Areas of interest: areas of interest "Commercial service"
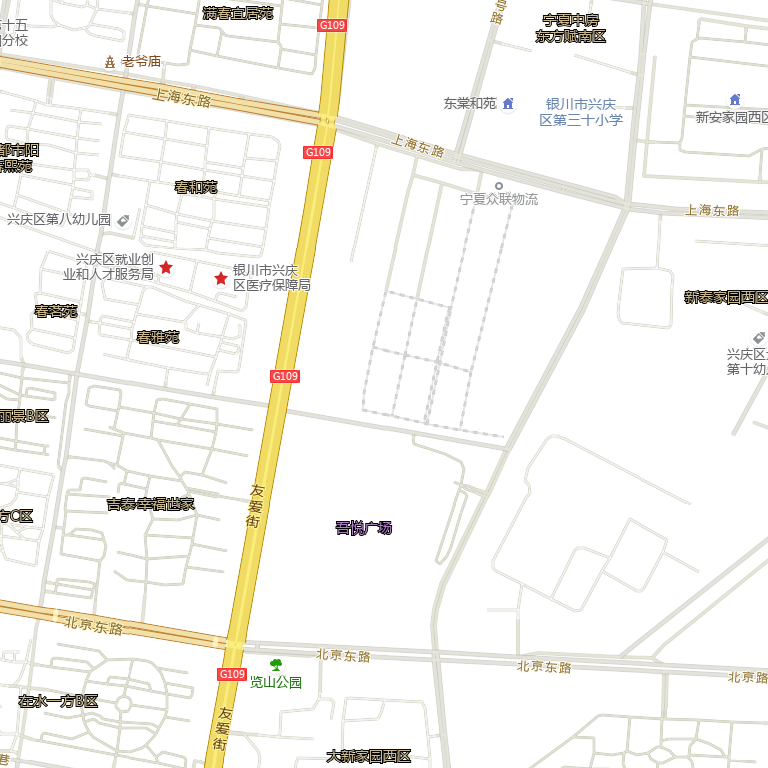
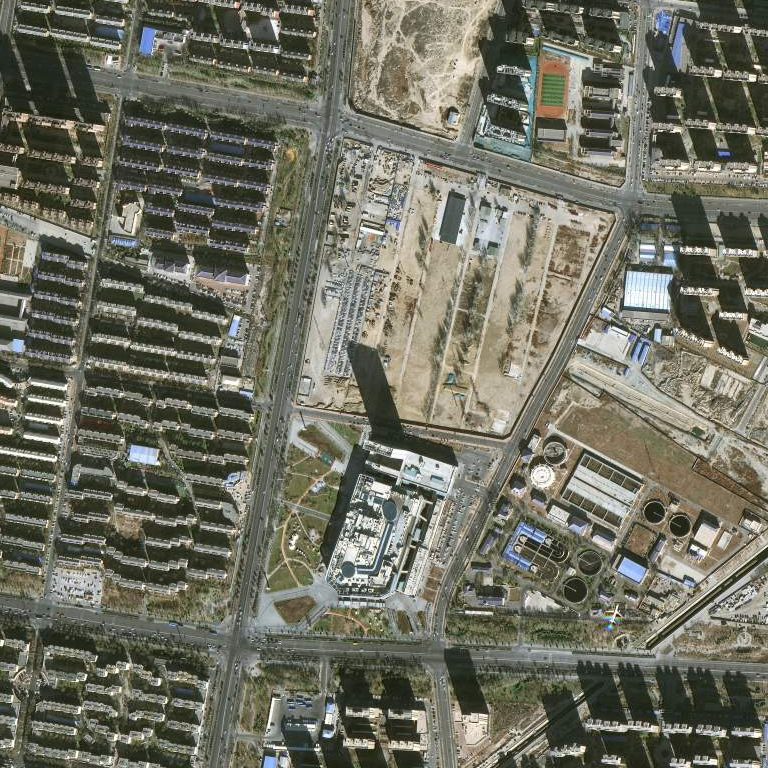